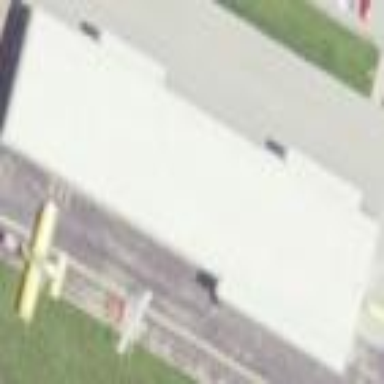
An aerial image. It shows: Building designed as airport hangar.